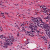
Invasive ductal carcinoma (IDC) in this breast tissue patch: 1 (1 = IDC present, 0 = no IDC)